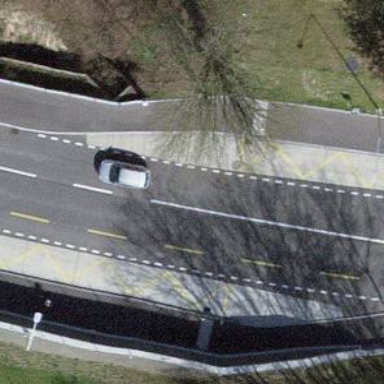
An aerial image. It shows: Bus stop equipped with public transport stop position.